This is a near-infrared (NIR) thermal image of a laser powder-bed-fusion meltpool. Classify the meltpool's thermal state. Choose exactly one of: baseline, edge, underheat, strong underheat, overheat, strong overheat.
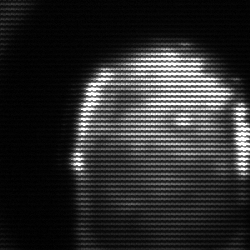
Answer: baseline